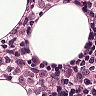
Metastatic tissue present: yes